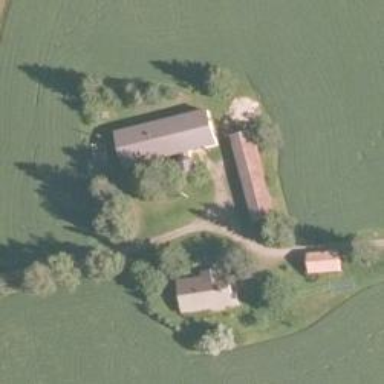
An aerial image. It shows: Farmyard in rural farm setting.